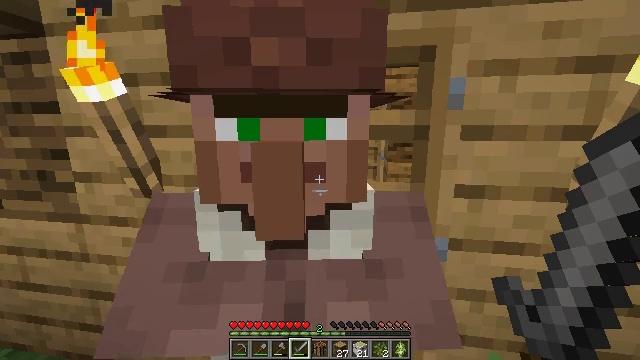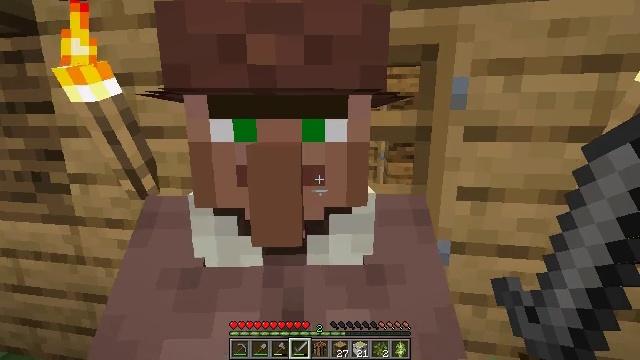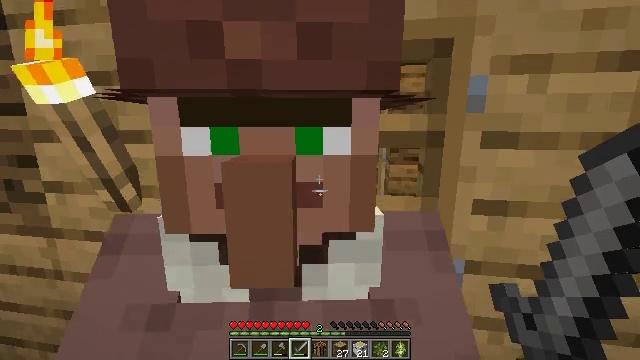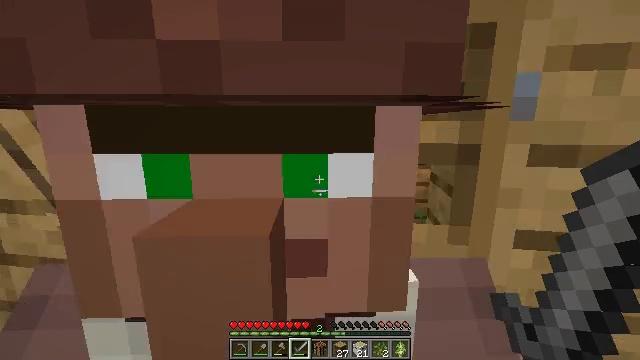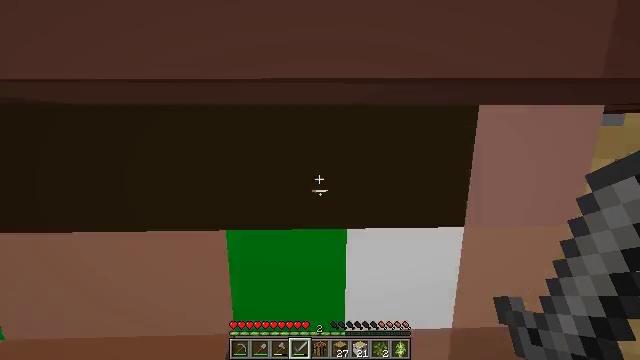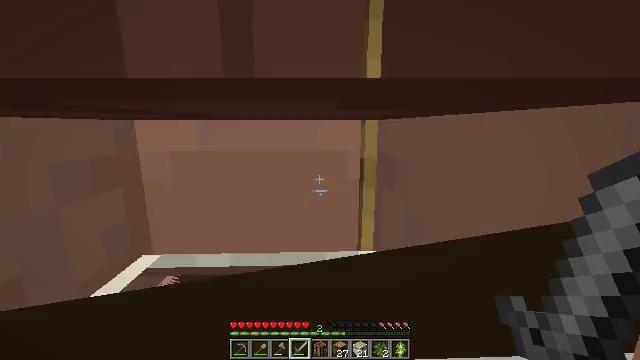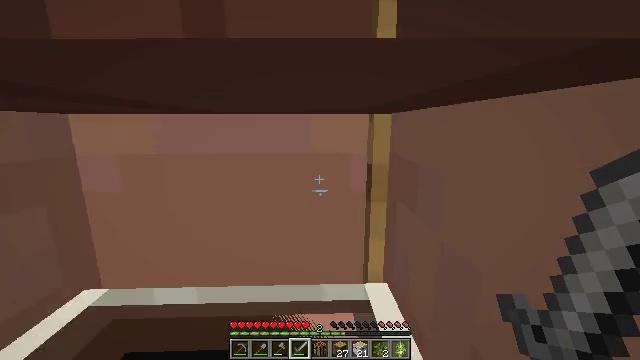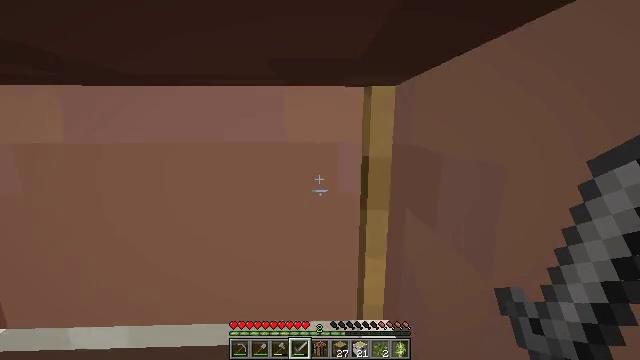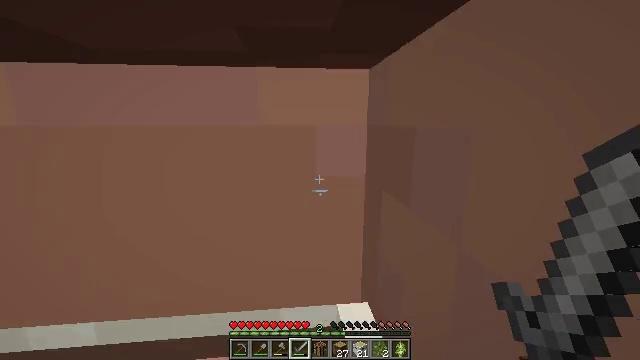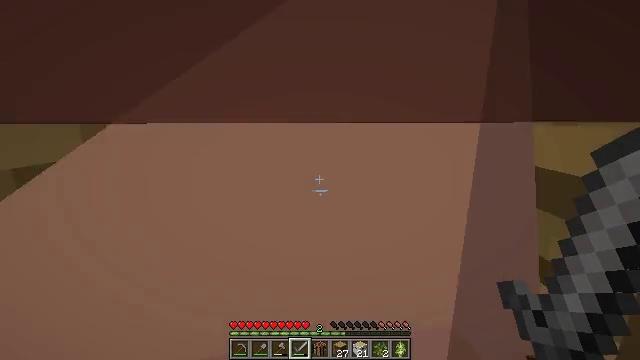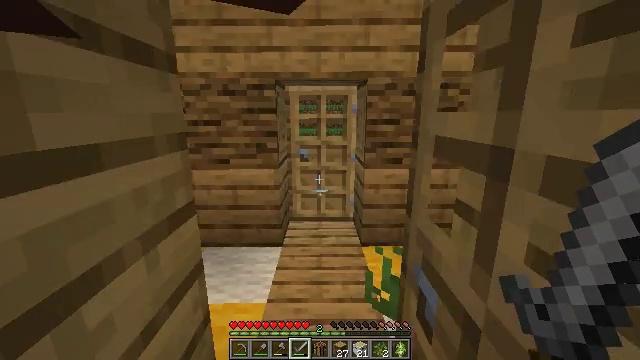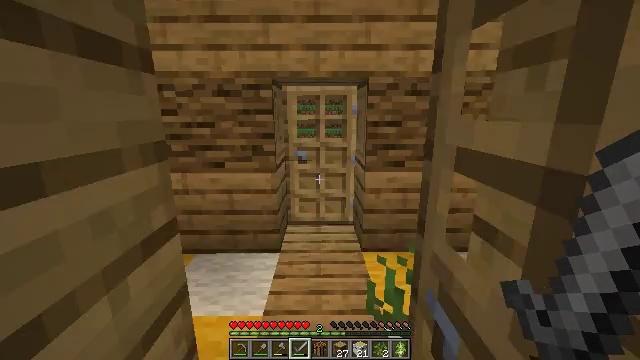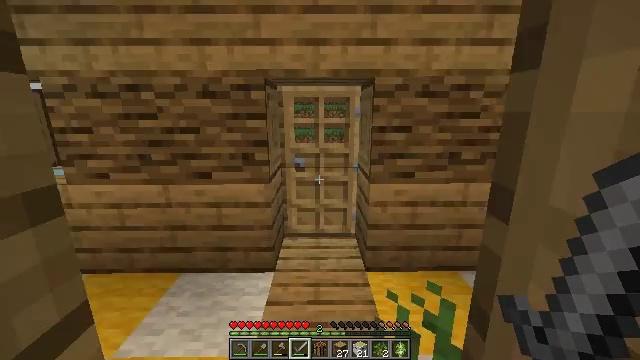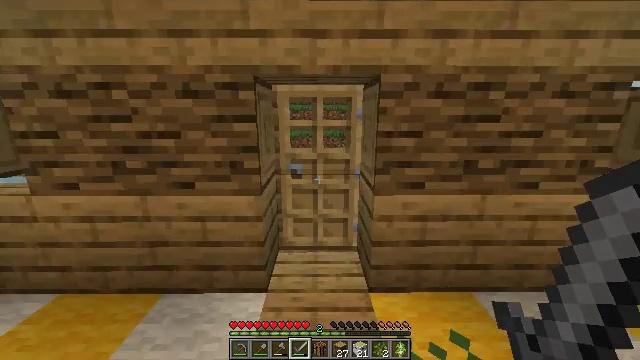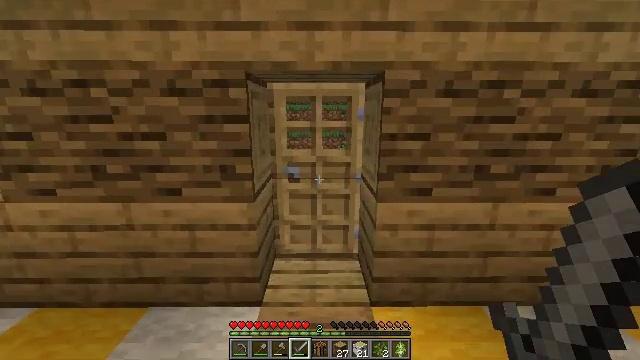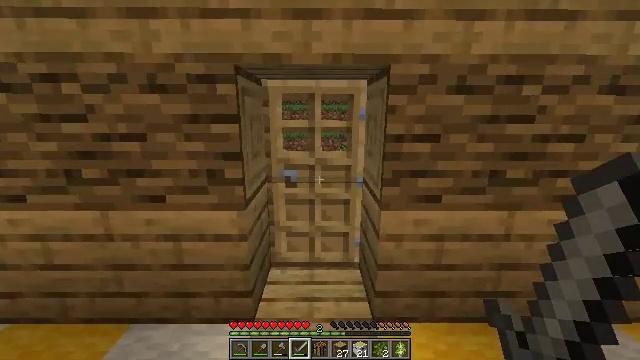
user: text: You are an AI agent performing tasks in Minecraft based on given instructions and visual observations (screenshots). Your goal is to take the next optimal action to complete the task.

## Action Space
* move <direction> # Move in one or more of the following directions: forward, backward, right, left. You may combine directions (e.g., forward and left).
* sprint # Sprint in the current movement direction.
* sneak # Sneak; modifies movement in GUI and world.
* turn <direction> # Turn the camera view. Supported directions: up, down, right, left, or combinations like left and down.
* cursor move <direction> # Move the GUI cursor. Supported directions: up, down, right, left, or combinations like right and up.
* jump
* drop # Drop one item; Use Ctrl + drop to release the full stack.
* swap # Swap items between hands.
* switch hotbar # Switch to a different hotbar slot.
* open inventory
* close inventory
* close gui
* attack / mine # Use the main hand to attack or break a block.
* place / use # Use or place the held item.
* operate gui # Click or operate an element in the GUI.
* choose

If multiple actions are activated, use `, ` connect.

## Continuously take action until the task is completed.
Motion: motion action
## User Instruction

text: Remove the yellow bed.
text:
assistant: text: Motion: move forward
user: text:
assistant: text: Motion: move forward
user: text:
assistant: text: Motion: move forward
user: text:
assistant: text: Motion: move forward
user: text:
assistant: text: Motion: move forward
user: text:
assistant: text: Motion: move forward
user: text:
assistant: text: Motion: move forward
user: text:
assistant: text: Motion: move forward, turn right
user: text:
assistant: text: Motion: move forward, turn right and down
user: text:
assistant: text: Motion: move forward, turn right
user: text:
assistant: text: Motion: move forward
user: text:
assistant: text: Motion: move forward
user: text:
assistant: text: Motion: move forward
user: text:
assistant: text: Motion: move forward
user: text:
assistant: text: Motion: move forward
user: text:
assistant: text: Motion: move forward
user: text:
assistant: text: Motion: move forward
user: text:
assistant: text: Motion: move forward, use / place
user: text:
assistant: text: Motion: move forward, use / place
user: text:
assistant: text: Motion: turn right, use / place
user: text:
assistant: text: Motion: turn right and down
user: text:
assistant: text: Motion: turn right and down
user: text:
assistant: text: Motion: turn right and down
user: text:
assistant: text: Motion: turn right and down
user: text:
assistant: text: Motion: turn right and down
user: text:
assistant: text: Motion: no_op
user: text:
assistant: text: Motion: no_op
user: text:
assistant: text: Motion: turn right and down
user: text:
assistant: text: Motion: turn right and down
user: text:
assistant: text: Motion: turn right and down